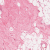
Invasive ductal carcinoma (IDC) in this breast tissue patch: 0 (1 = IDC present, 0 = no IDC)